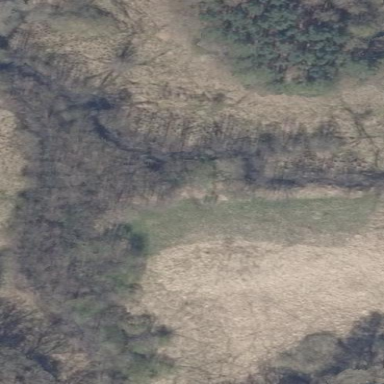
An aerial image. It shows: Wetland area characterized by wet meadow.